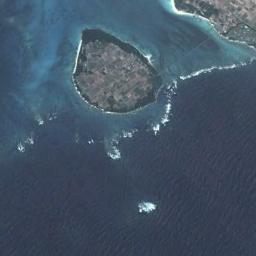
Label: island